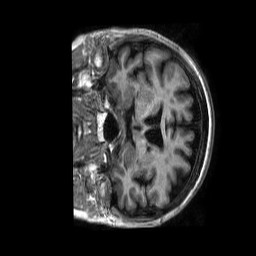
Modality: T1w
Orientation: coronal
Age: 63
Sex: female
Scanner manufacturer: philips
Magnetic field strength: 1.5 T
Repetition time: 0.00823 s
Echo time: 0.003777 s